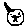
Label: cat